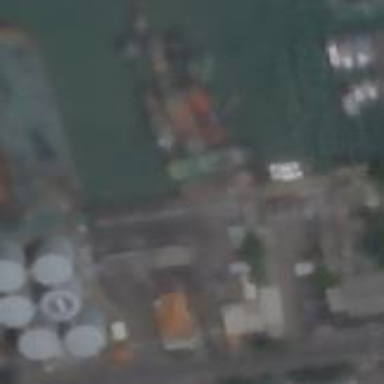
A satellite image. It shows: Industrial area.